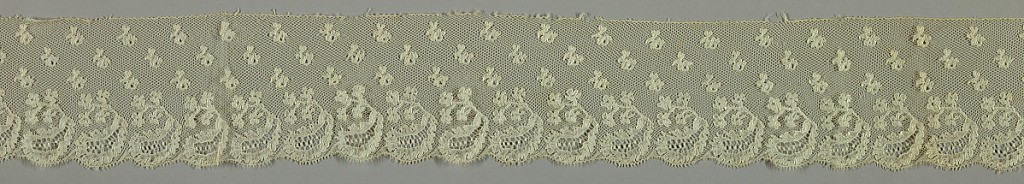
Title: Border
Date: early 19th century
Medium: Technique: bobbin lace
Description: Bobbin lace border, blossom repeat; early 19th century Maline